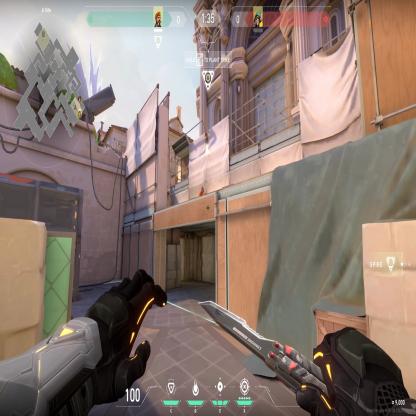
Label: enemy